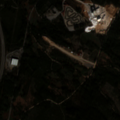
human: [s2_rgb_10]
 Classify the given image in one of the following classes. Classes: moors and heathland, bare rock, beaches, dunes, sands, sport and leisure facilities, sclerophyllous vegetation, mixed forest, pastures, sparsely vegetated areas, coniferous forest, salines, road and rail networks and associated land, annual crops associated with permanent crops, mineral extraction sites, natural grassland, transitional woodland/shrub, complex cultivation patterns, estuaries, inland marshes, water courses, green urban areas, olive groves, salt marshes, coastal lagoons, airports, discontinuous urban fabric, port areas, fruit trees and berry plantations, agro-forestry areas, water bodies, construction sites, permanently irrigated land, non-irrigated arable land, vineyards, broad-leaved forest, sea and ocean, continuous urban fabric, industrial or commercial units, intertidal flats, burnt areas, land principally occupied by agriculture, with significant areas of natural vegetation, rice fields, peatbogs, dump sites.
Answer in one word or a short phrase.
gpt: mixed forest, sclerophyllous vegetation, transitional woodland/shrub